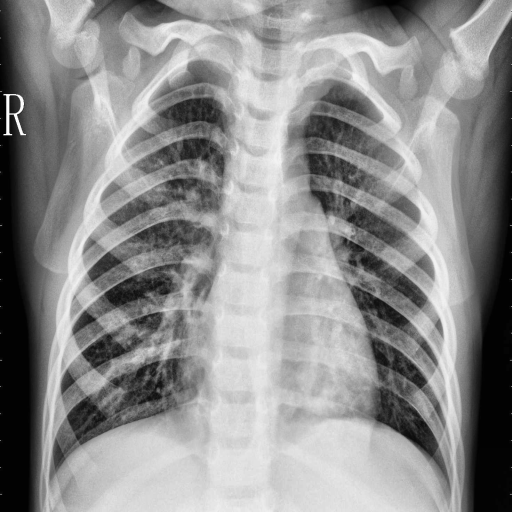
Finding: PNEUMONIA